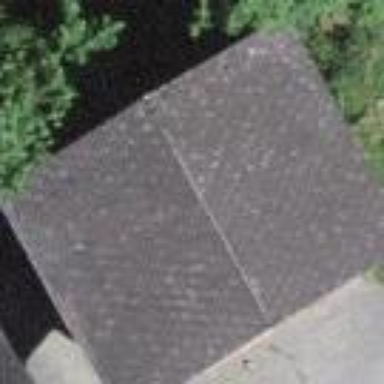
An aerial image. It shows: Garage building.